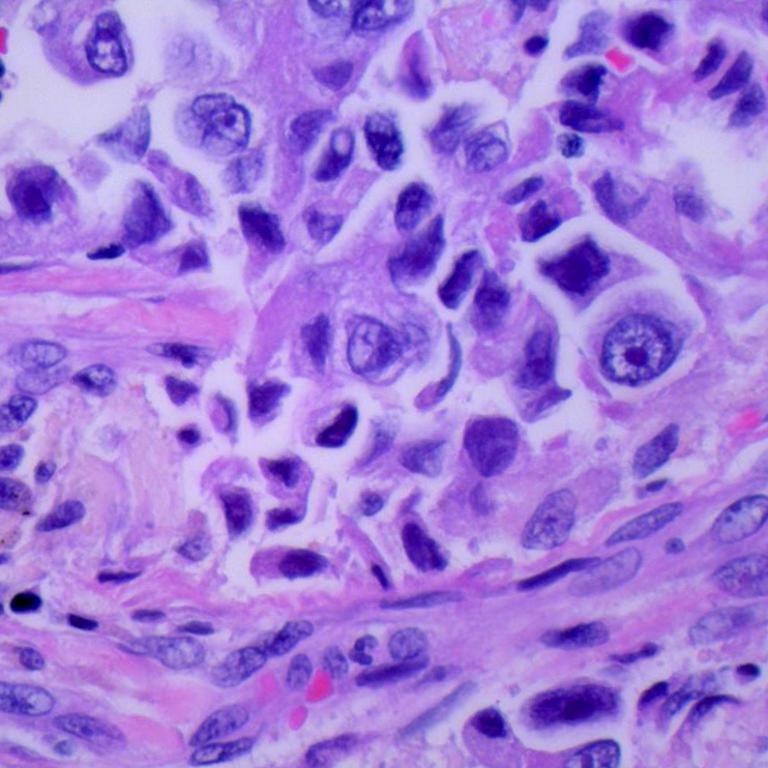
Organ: lung
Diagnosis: adenocarcinomas